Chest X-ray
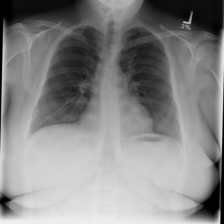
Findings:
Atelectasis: negative
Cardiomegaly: negative
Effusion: negative
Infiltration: negative
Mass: negative
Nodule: negative
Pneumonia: negative
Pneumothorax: negative
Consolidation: negative
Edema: negative
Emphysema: negative
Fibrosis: negative
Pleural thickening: negative
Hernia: negative